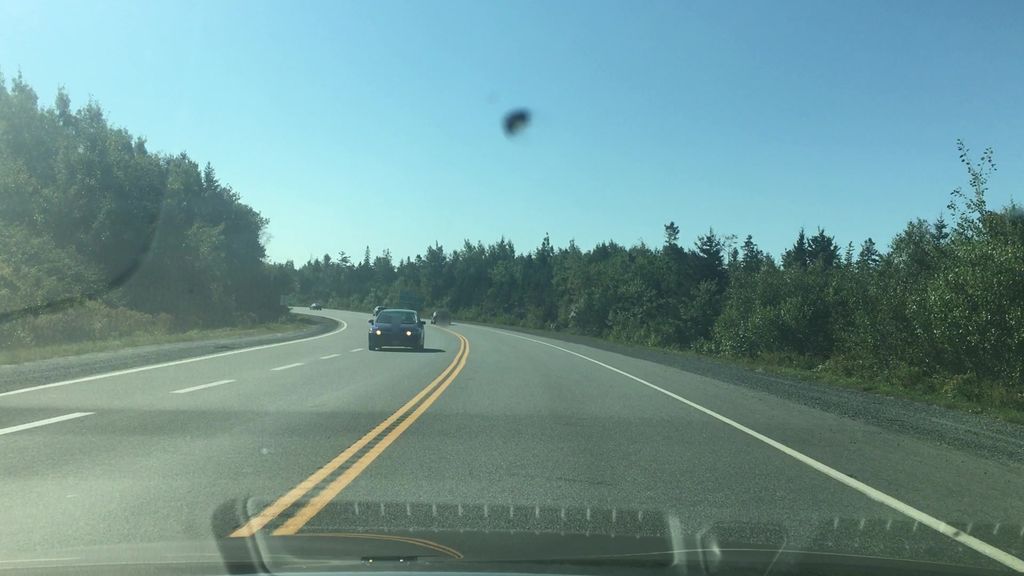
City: halifax